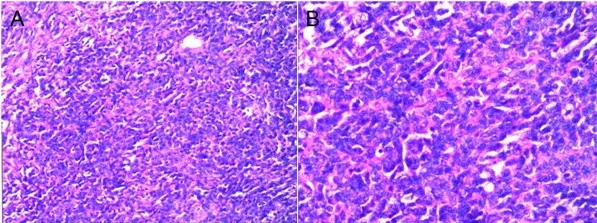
Histological findings of desmoplastic small round cell tumor. HE 10x;. HE 20x.
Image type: pathology (h&e)